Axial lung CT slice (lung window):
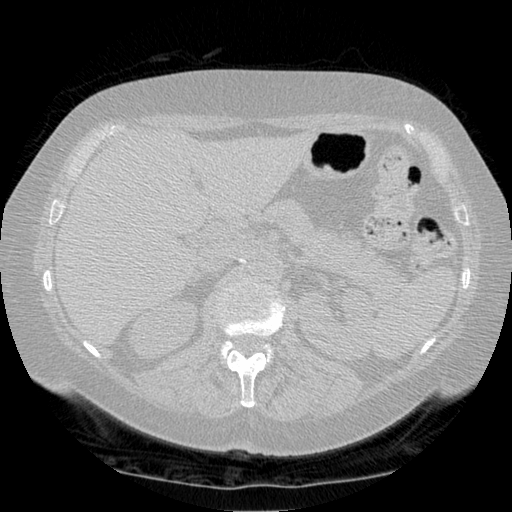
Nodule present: no